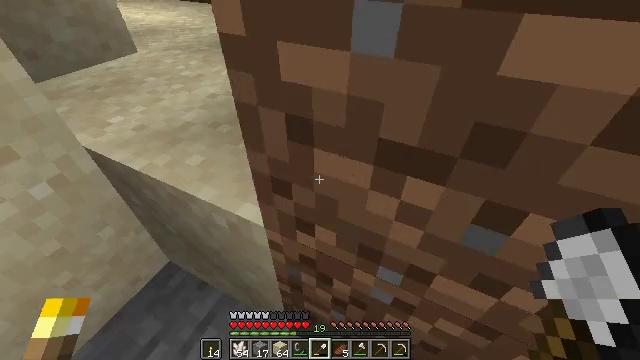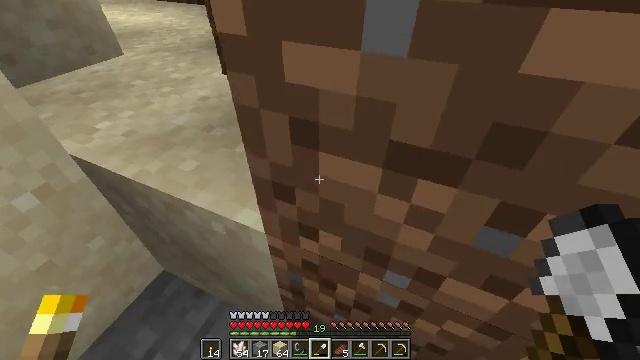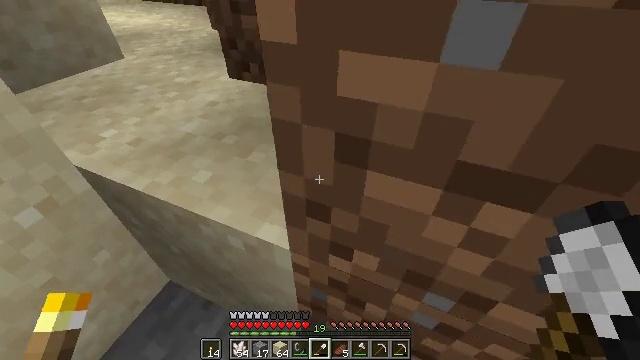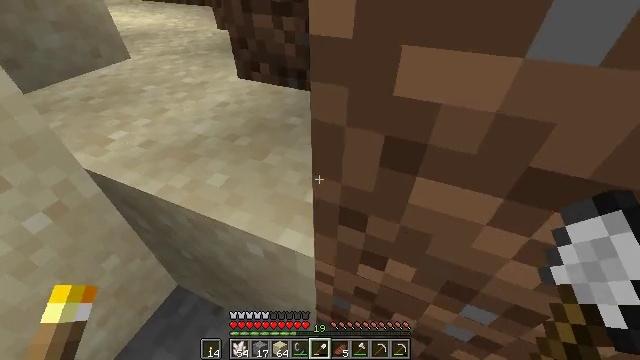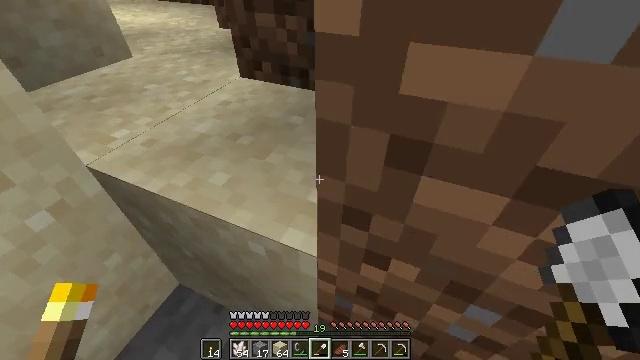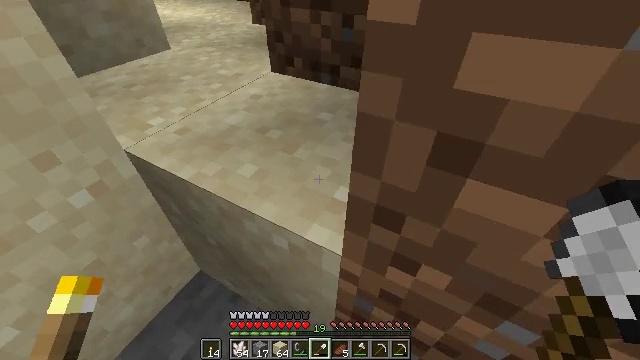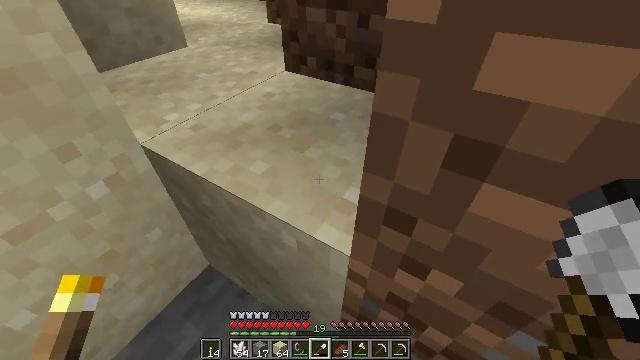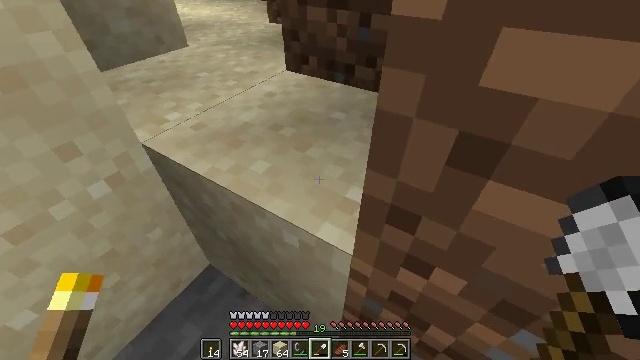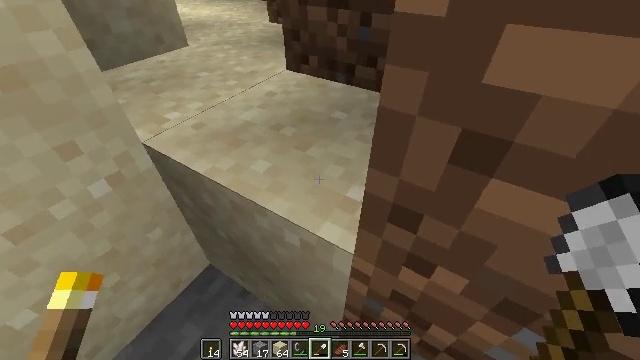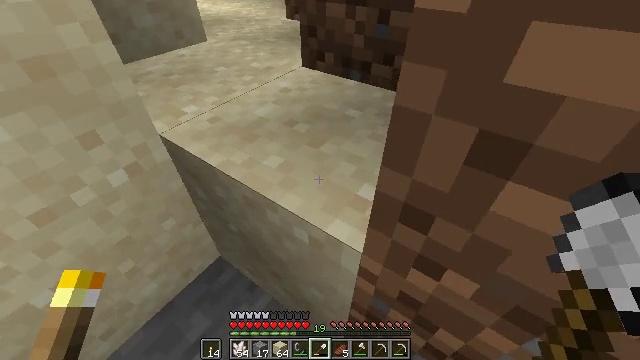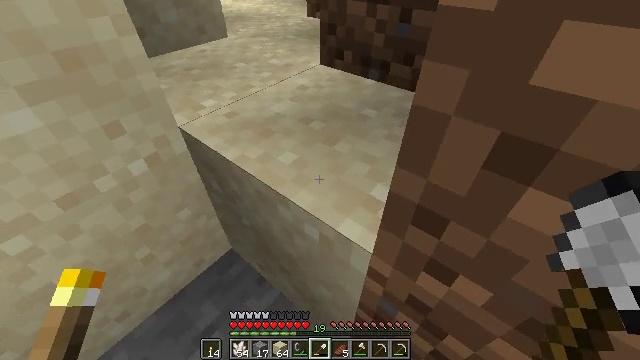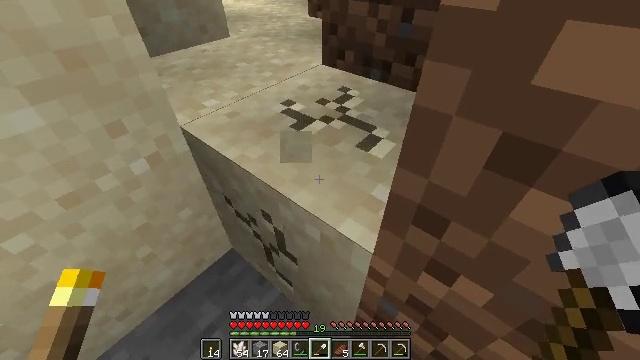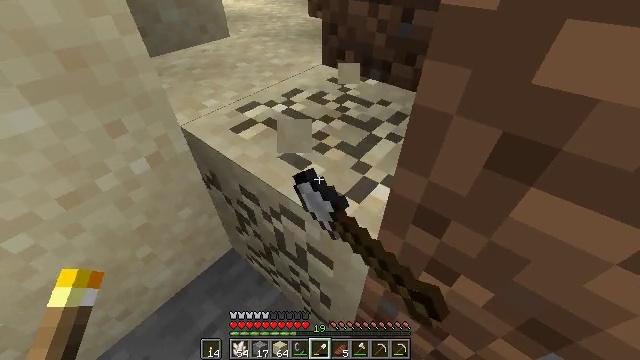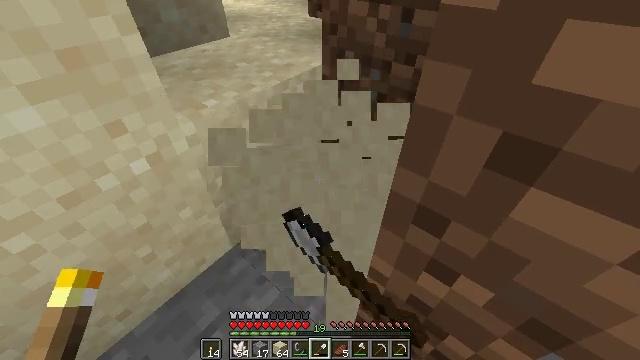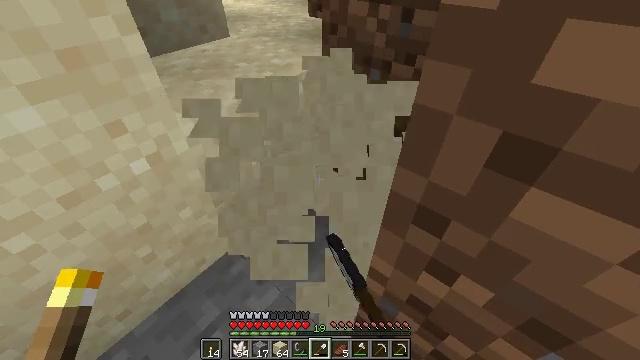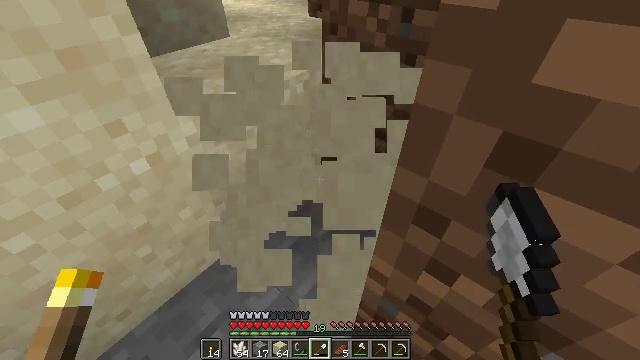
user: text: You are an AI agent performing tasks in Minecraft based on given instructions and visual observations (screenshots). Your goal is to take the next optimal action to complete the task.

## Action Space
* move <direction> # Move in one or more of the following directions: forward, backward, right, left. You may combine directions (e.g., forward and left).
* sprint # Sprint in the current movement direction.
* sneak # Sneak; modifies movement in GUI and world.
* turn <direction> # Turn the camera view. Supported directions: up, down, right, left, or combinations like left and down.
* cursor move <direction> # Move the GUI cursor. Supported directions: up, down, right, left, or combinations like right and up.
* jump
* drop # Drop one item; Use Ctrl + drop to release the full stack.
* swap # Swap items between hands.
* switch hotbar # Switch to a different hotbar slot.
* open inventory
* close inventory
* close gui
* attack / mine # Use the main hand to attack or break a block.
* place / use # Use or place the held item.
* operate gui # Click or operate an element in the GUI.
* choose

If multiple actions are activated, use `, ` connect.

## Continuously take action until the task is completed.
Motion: motion action
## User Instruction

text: Collect sand to make glass.
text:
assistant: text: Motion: turn right
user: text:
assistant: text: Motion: no_op
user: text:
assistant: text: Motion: no_op
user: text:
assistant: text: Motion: no_op
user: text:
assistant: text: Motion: turn left
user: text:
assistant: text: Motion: turn left
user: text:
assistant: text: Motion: no_op
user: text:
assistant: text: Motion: no_op
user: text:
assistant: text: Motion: turn left
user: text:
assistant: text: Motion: turn left
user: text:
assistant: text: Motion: attack / mine
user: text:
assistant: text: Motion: attack / mine
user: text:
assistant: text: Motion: attack / mine
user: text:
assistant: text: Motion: attack / mine
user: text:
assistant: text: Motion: attack / mine
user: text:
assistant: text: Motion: attack / mine
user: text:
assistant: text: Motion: attack / mine
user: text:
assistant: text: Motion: turn left and up, attack / mine
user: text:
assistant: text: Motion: turn left and up, attack / mine
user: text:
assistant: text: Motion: turn left and up, attack / mine
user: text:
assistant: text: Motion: no_op
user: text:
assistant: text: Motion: no_op
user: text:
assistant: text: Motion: no_op
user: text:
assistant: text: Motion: attack / mine
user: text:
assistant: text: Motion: attack / mine
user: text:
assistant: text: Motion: attack / mine
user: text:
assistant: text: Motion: attack / mine
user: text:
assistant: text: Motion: attack / mine
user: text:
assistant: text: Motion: attack / mine
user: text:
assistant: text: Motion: move forward, turn right